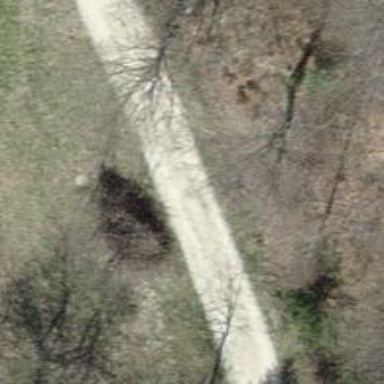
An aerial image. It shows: Gravel track with grade2 tracktype.